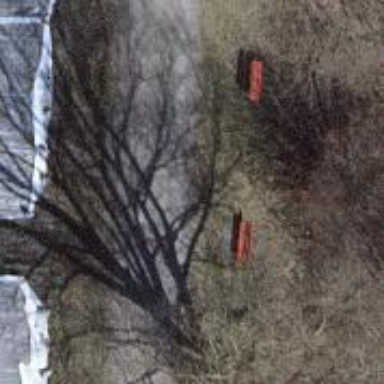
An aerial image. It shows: Red bench.